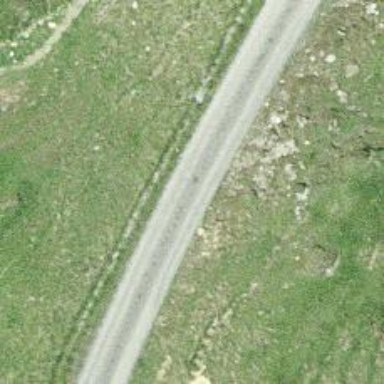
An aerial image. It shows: Gravel track with grade 2 tracktype.